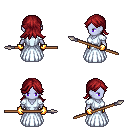
a pixel art fantasy rpg character, female body template, dark elf, purple skin, underdress, teal pants, brunette loose hair, gold gloves, spear, four views (front, back, left, right), 2x2 character sprite sheet, small pixel art, hard edges, no anti-aliasing